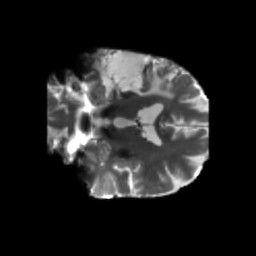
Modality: T2w
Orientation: coronal
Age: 58
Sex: male
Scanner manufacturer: siemens
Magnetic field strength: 3 T
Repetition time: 5.25 s
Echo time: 0.08 s